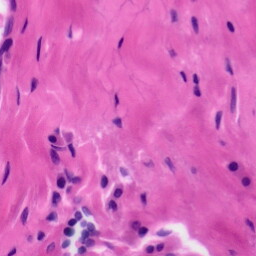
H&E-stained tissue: Tonsil